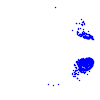
Particle: electron